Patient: sex F, age 41
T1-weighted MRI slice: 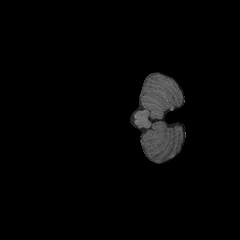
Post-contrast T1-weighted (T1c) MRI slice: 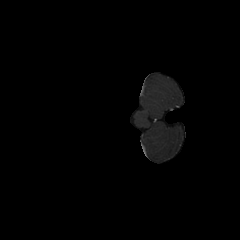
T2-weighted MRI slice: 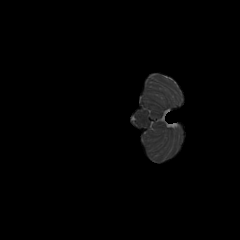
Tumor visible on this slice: no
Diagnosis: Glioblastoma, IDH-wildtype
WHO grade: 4